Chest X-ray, AP view. Patient: 57 years old, sex M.
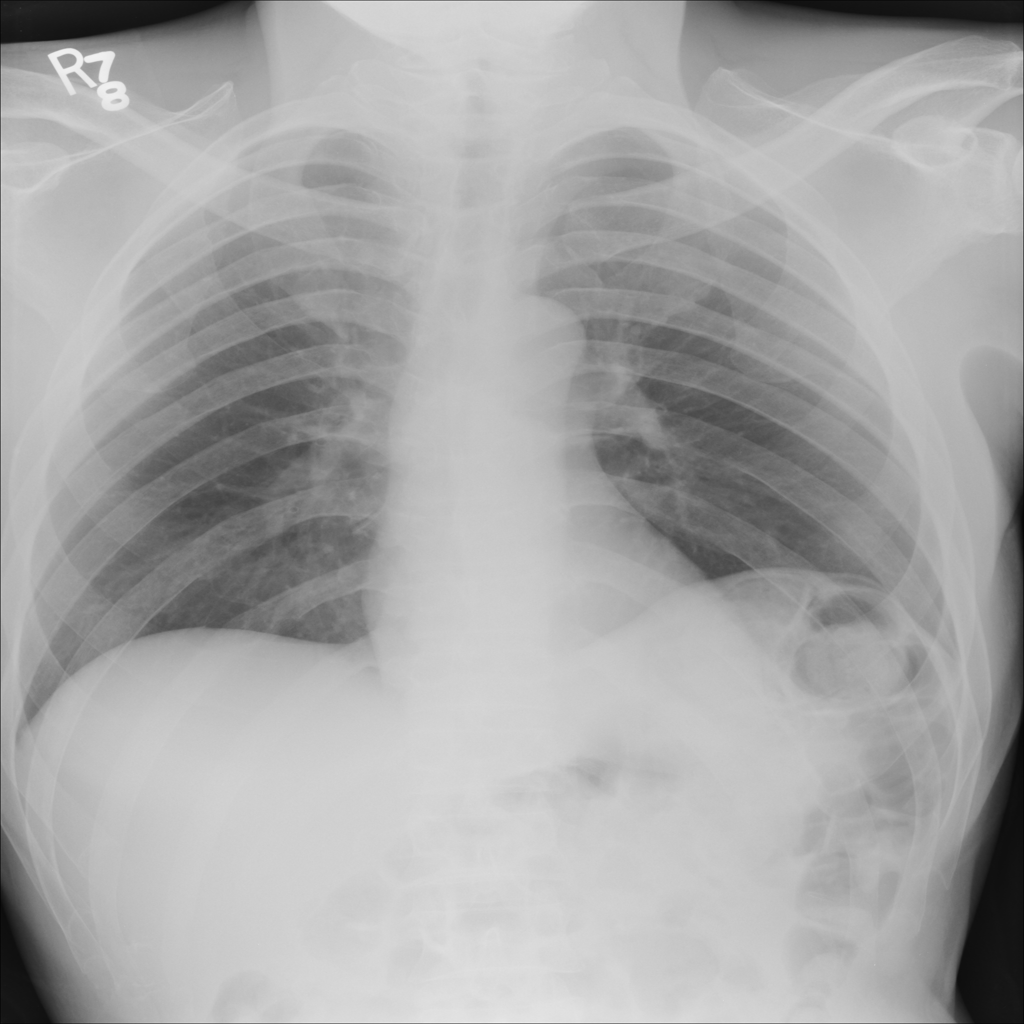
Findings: No Finding